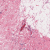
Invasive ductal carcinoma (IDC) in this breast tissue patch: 0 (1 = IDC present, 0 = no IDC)